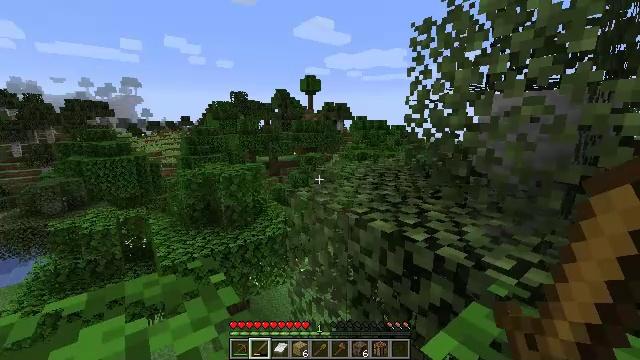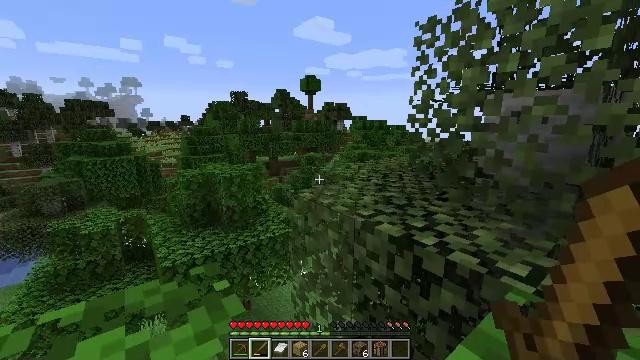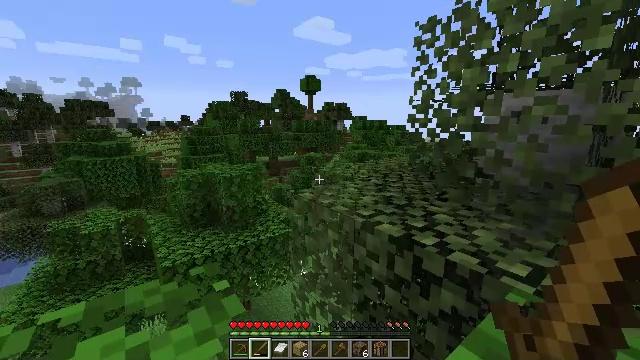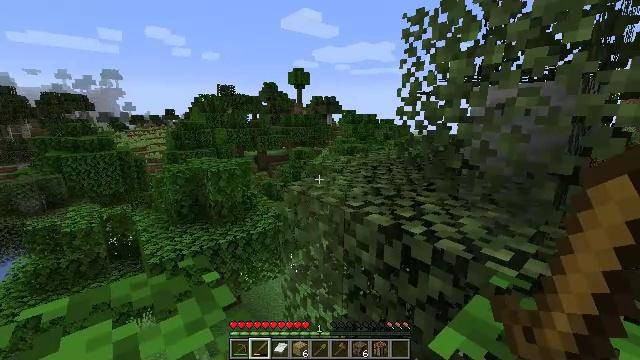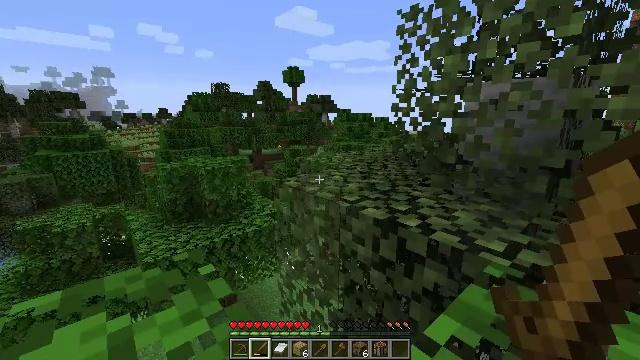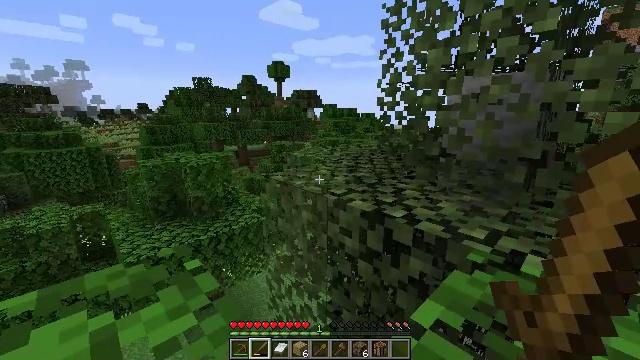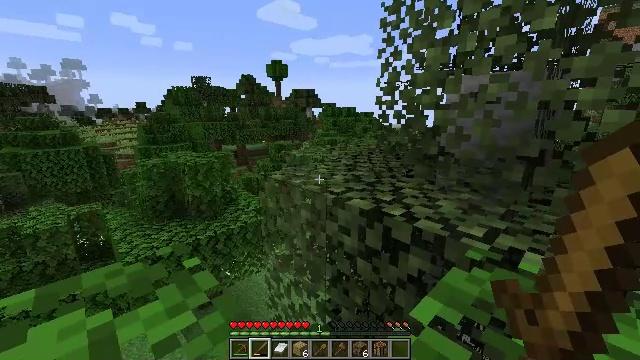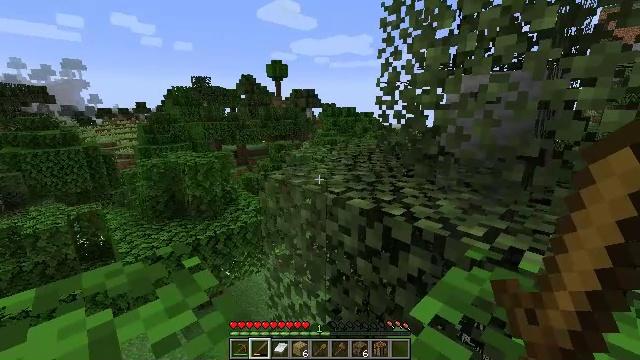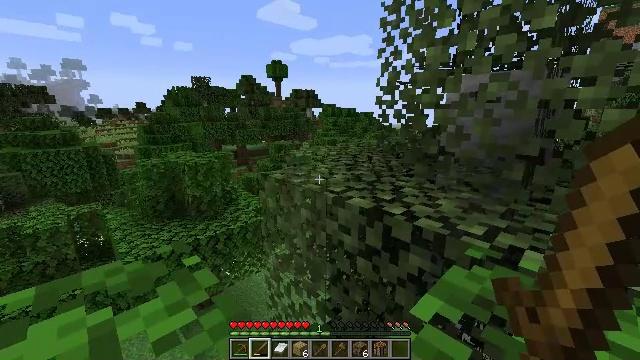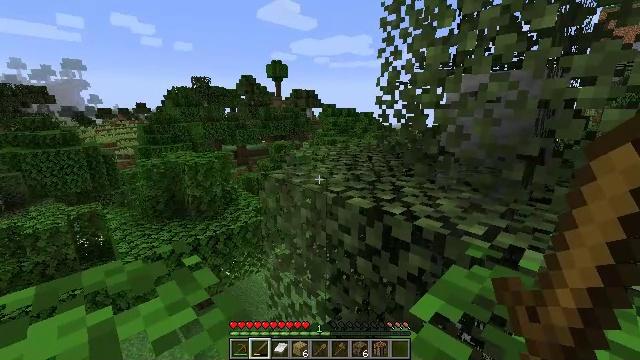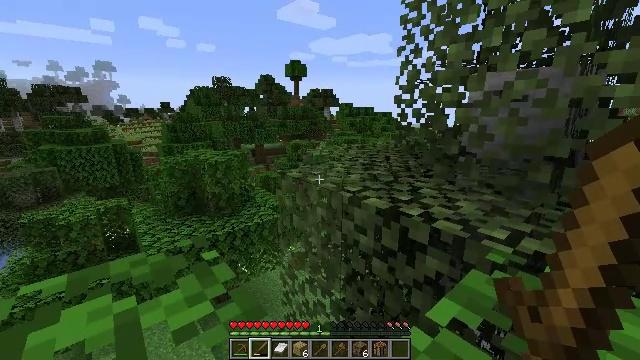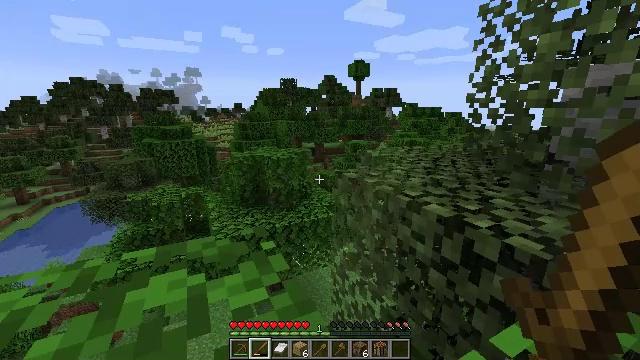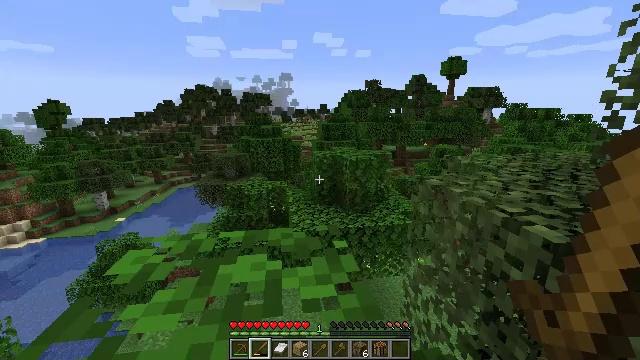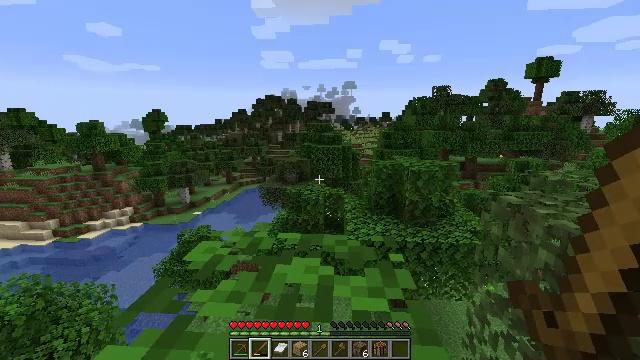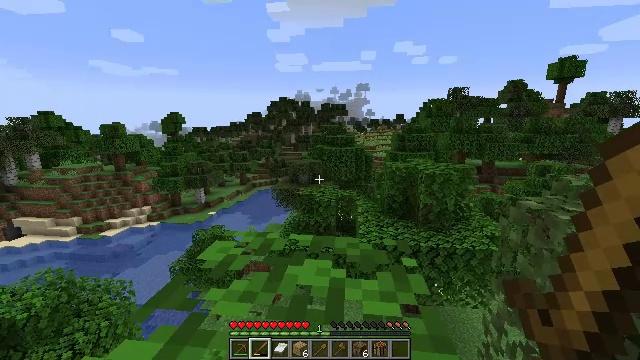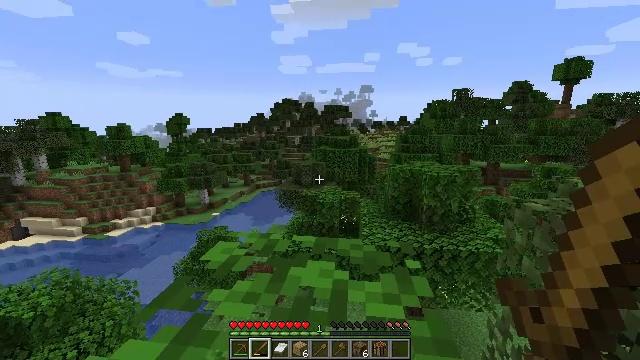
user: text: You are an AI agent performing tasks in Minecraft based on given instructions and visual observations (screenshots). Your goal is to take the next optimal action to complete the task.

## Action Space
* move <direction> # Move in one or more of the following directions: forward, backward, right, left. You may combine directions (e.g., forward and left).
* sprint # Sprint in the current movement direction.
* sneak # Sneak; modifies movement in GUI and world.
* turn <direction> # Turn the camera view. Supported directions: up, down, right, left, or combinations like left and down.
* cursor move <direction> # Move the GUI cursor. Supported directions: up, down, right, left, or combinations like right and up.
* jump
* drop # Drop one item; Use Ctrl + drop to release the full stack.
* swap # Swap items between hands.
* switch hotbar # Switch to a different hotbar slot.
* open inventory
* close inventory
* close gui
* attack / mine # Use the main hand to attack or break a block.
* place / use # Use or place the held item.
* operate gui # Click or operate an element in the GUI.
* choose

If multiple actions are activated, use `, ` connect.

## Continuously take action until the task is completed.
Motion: motion action
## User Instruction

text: Harvest birch leaves for decorations.
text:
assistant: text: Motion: move forward, sprint
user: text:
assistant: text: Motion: move forward, sprint
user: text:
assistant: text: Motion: sprint, turn right and down
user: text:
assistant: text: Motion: turn right
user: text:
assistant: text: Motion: turn right and down
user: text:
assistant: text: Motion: no_op
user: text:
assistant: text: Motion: no_op
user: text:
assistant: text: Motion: no_op
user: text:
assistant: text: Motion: no_op
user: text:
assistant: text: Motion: turn left
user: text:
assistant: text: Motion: turn left
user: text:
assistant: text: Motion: turn left
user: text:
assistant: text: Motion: turn left and up
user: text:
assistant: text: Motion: turn left
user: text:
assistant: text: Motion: no_op
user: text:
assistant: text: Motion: turn left
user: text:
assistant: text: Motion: turn left
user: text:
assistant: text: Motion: turn left
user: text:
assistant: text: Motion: turn left
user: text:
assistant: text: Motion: turn left
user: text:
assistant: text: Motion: no_op
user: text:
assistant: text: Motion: no_op
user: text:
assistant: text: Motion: turn left
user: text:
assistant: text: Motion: turn left
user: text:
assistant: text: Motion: turn left
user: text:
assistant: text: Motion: turn left
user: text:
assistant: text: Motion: turn left
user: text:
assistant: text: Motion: turn left
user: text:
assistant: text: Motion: turn left
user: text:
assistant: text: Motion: no_op